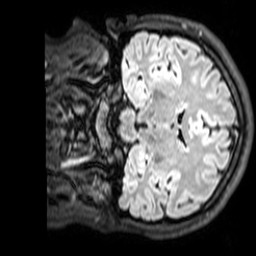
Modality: T1w
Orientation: coronal
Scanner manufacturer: philips
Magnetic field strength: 3 T
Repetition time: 4.8 s
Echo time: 0.2586 s